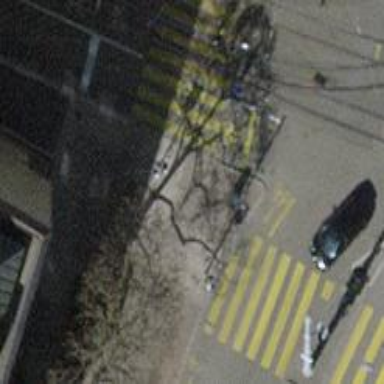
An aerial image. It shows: Kerb barrier.